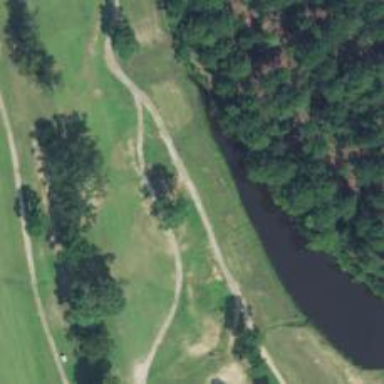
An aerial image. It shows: Pathway for golfing.